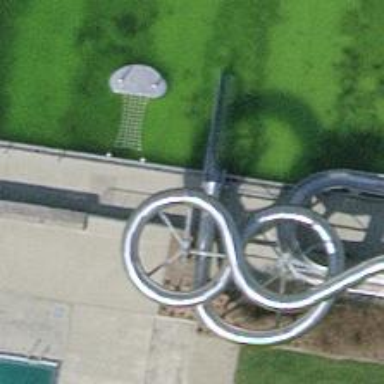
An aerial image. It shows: Water slide attraction.